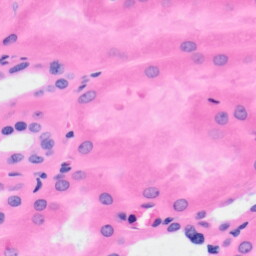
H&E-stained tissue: Kidney